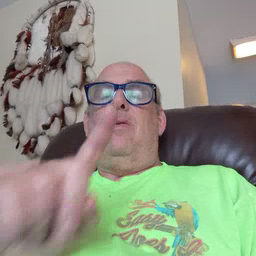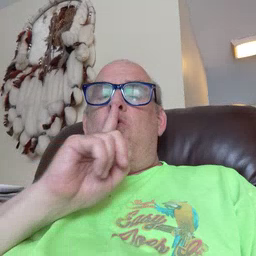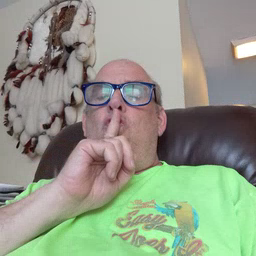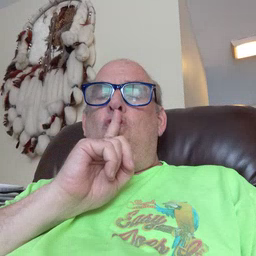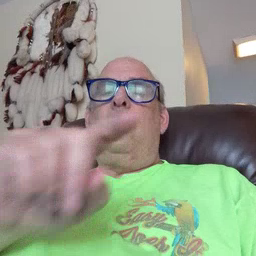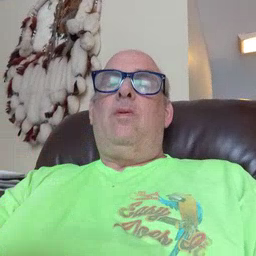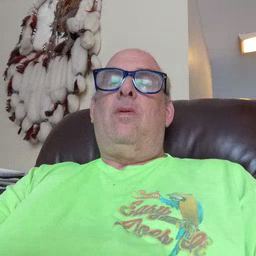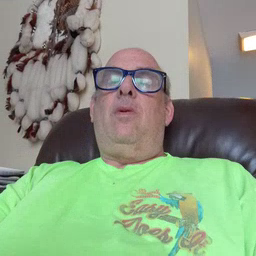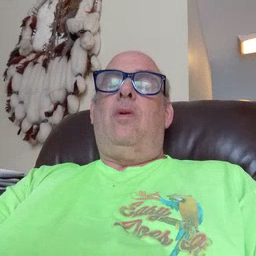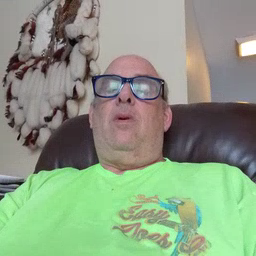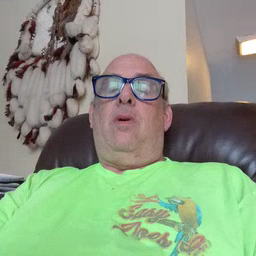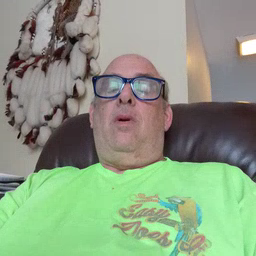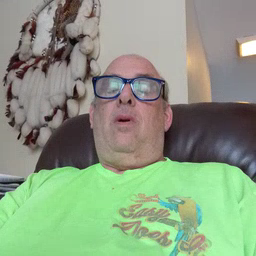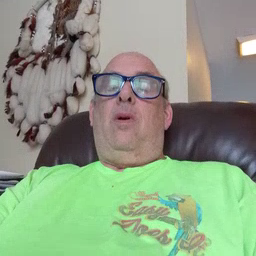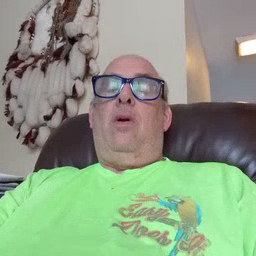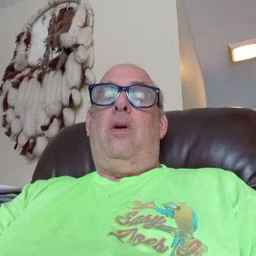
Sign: shhh